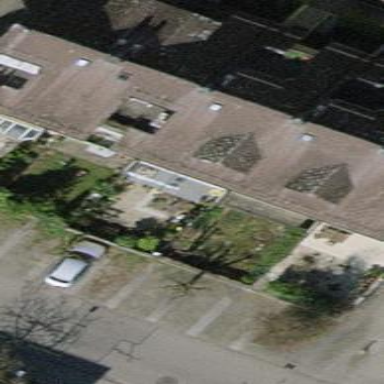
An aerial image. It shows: Terrace building.